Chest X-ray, PA view. Patient: 42 years old, sex F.
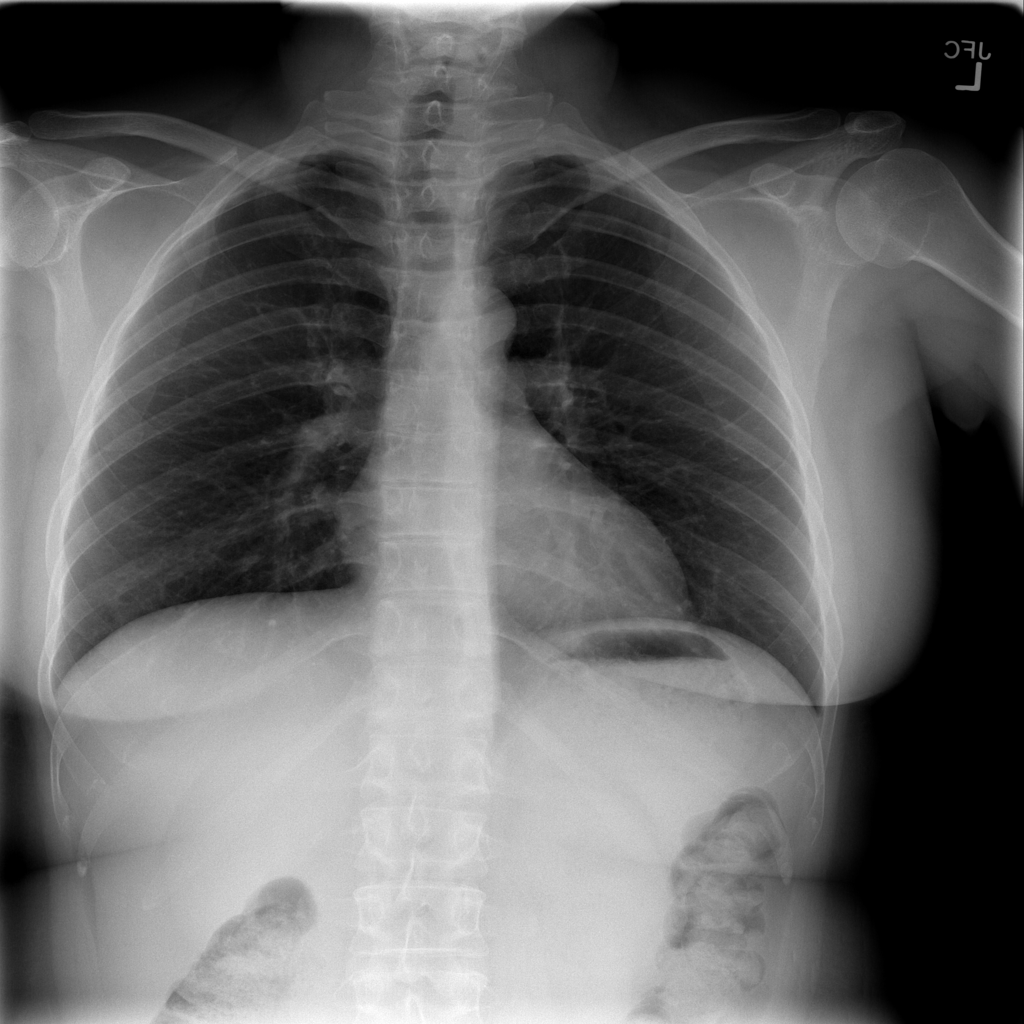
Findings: No Finding